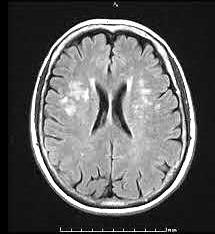
Label: notumor